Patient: sex M, age 45
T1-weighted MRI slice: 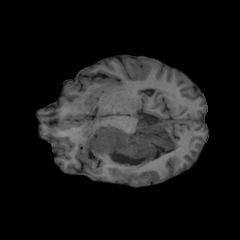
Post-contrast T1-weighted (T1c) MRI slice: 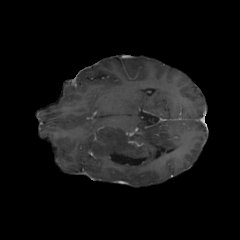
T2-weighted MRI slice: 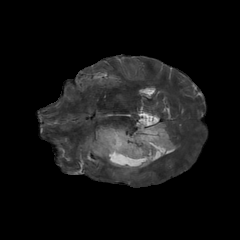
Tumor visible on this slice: yes
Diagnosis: Astrocytoma, IDH-mutant
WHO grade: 2